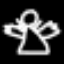
Label: angel